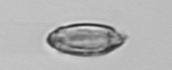
Label: Katodinium_or_Torodinium